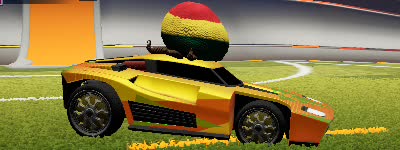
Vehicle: breakout